Question: I have tried using the formulas you previously posted to resolve my issue, but I am showing a 3 in column C for some of the Unique IDs instead of a 2. My goal is to assign a Unique ID whenever a record in column A is linked to a record in column B (1:1 or 1:may relationships).

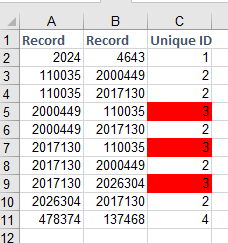
Answer: C1 = 0
Then formula in C2
'''
=IF(AND(COUNTIFS($A$1:$B2,A2)=1,COUNTIFS($A$1:$B2,B2)=1),C1+1,IFERROR(IFERROR(VLOOKUP(A2,$A$1:C1,3,FALSE),VLOOKUP(B2,$B$1:C1,2,FALSE)),IFERROR(VLOOKUP(A2,$B$1:C1,2,FALSE),VLOOKUP(B2,$A$1:C1,3,FALSE))))
'''
and then copy down the formula
or you can start with C2 = 1
Then formula in C3
'''
=IF(AND(COUNTIFS($A$1:$B3,A3)=1,COUNTIFS($A$1:$B3,B3)=1),C2+1,IFERROR(IFERROR(VLOOKUP(A3,$A$1:C2,3,FALSE),VLOOKUP(B3,$B$1:C2,2,FALSE)),IFERROR(VLOOKUP(A3,$B$1:C2,2,FALSE),VLOOKUP(B3,$A$1:C2,3,FALSE))))
'''
Then copy down the formula
<URL>